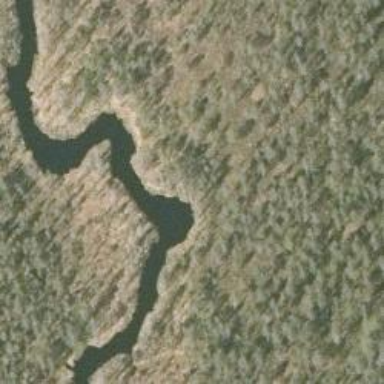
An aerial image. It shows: River flowing through natural water landscape.